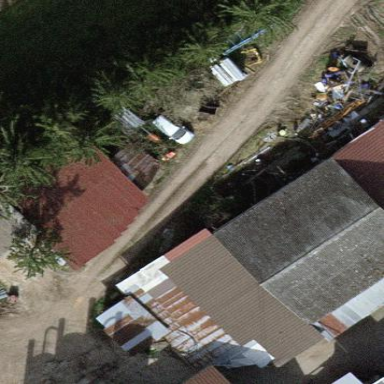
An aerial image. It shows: View of roof of building.